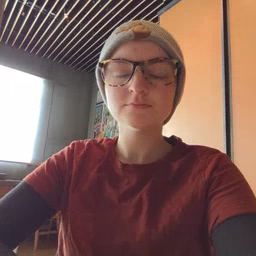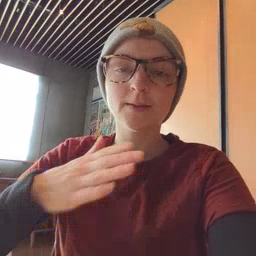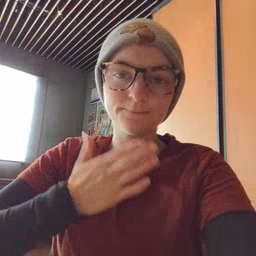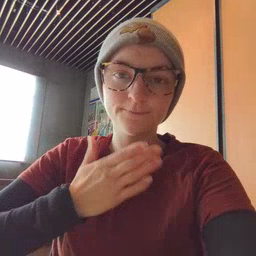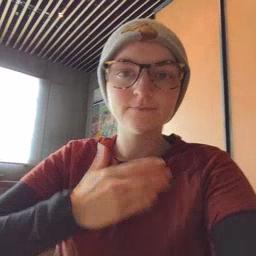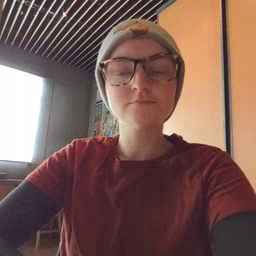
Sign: happy